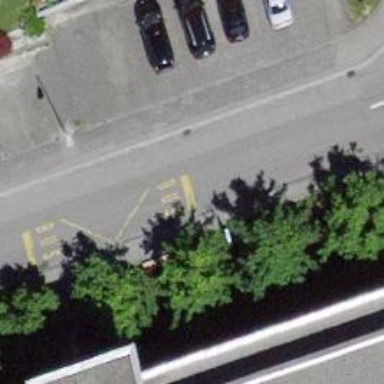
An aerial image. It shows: Bus stop with platform for public transport.